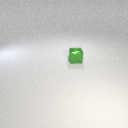
small green metal cube